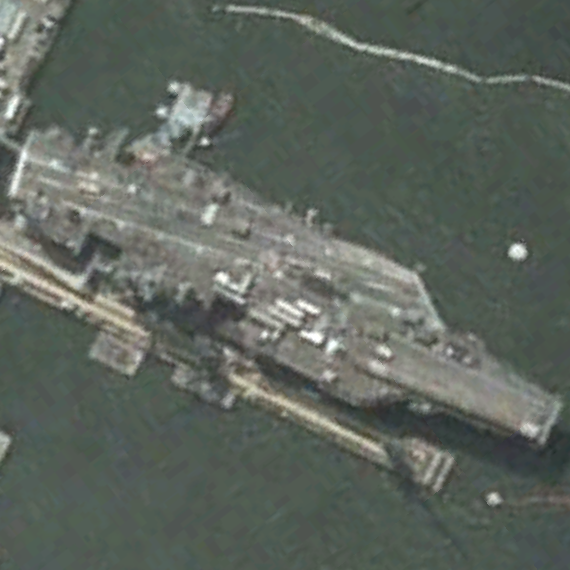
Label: aircraft_carrier